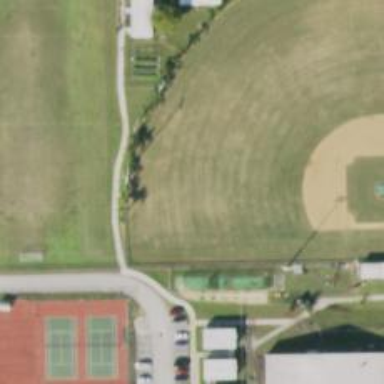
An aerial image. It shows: Baseball pitch for leisure land activities.